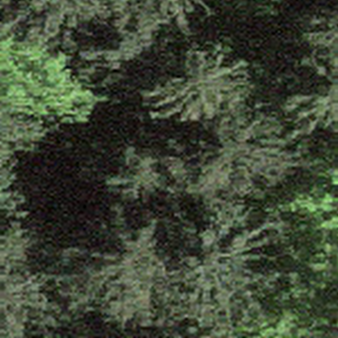
Label: other